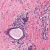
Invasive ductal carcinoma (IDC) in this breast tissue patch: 0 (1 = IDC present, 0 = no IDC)